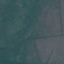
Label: HerbaceousVegetation